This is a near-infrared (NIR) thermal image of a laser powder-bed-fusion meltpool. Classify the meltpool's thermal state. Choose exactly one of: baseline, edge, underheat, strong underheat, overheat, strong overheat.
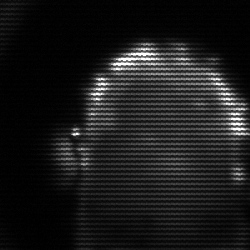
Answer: baseline